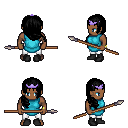
a pixel art fantasy rpg character, male body template, human, dark skin, teal tunic, white pants, black right-swept hairstyle, purple tiara, bracelets, black shoes, spear, four views (front, back, left, right), 2x2 character sprite sheet, small pixel art, hard edges, no anti-aliasing